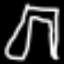
Label: pants